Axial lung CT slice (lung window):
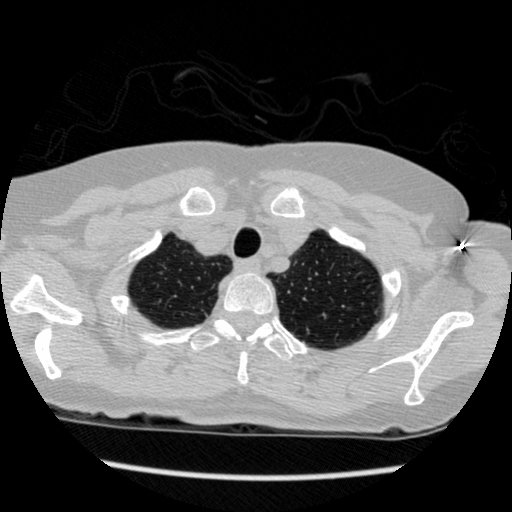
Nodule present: no